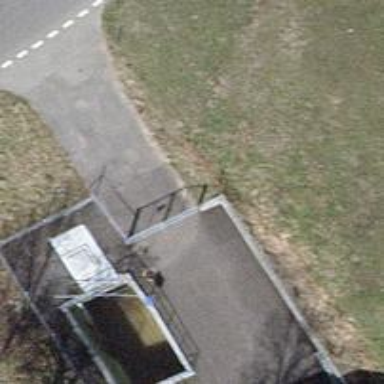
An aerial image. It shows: Gate.